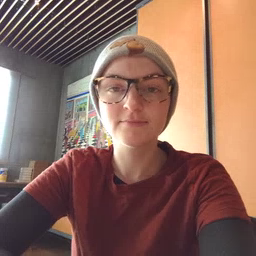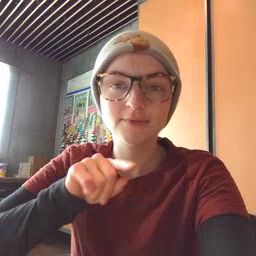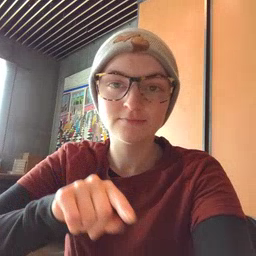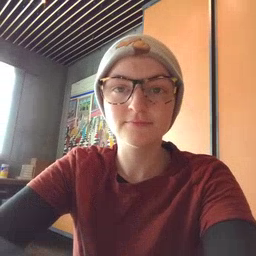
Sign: there